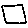
Label: square